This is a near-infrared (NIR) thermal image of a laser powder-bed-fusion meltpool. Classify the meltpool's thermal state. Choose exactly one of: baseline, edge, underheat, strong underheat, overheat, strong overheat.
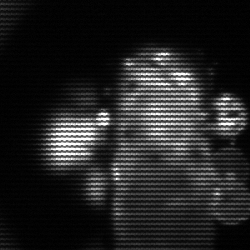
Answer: strong underheat